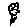
Label: flower